Question: I'm trying to update a the status column in every row that the checkbox is checked, from 'Ikke Betalt' to 'Betalt', at the same time using the submit button. Basically it's a list of participants for an event and I want to be able to 'check' them off once they've paid.
See table:

My code
'''
<form method="post">
<table>
<thead>
<tr>
<td>Betalt?</td>
<td>Id</td>
<td>Navn</td>
<td>Nummer</td>
<td>Email</td>
<td>Antal Gaester</td>
<td>Dato</td>
<td>Status</td>
</tr>
</thead>
<tbody>
<?php include 'deltagere.php'; ?>
</tbody>
</table>
<p><button name="submit" type="submit" value="submit">Opdater</button></p>
</form>
'''
Php
'''
$sql = "SELECT * FROM t_launch ORDER BY launch_date ASC";
$result = mysqli_query($conn, $sql);
if (mysqli_num_rows($result) > 0) {
// Output data of each row
while($row = mysqli_fetch_assoc($result)) {
echo '<tr>' . PHP_EOL;
echo '<td><input type="checkbox" name="betaling[]" value="' .$row["launch_id"]. '"></td>' . PHP_EOL;
echo '<td>' . $row["launch_id"] . '</td>' . PHP_EOL;
echo '<td>' . $row["launch_firstname"] . ' ' . $row["launch_lastname"] . '</td>' . PHP_EOL;
echo '<td>' . $row["launch_number"] . '</td>' . PHP_EOL;
echo '<td>' . $row["launch_email"] . '</td>' . PHP_EOL;
echo '<td>' . $row["launch_guests"] . '</td>' . PHP_EOL;
echo '<td>' . $row["launch_date"] . '</td>' . PHP_EOL;
echo '<td>' . $row["launch_status"] . '</td>' . PHP_EOL;
echo '</tr>' . PHP_EOL;
}
}
else {
echo "0 results";
}
foreach ($_POST['betaling'] as $launch_id) {
mysql_query("UPDATE 't_launch' SET 'launch_status' = 'Betalt' WHERE 'launch_id' = '$betaling'");
}
'''
The first section of the php lists the table just fine, but after searching for hours for similar case I haven't been able to crack the second UPDATE part.
I have tested the SQL UPDATE call in my database using a static ID and confirmed that that it works, but currently the page just updates without updating anything.
---
# Solved
After talking to a friend who has some experience with php, we figured out a solution:
'''
if(isset($_POST['checkednames'])) {
$ids = join(', ', $_POST['checkednames']);
mysqli_query($conn, "UPDATE 't_launch' SET 'launch_status' = 'Betalt' WHERE 'launch_id' IN ($ids)") or die(mysql_error());
}
'''
We had to reformat the array to fit the requirements of the sql.
NB - We also fixed some syntax errors regarding mysql and mysqli (I had them mixed up)
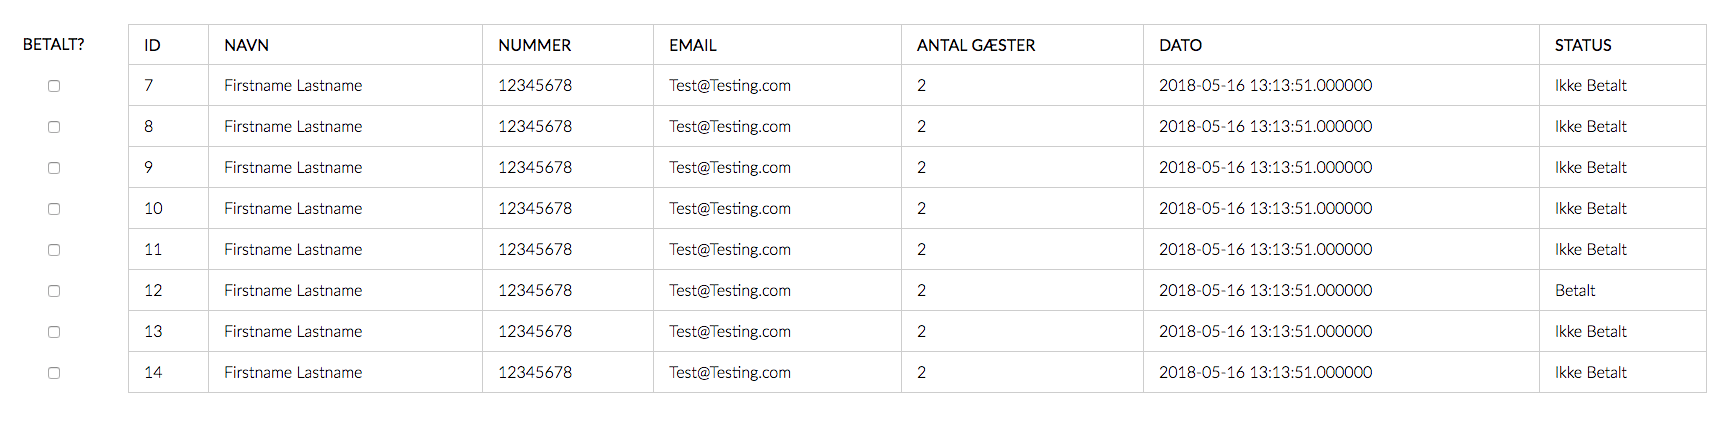
Answer: Looking at your code you seem to have used the wrong variable name in the update function. You use $betaling when you should use $launch_id
Edit:
Just want to point out that mysql_query is deprecated, so you might want to look at pdo or Mysqli.
Also, you can edit all the rows in one query using "WHERE launch_id IN $launch-ids". $launchids should be a comma separated list of ids between parentheses.